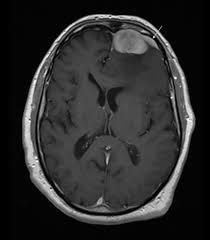
Label: meningioma